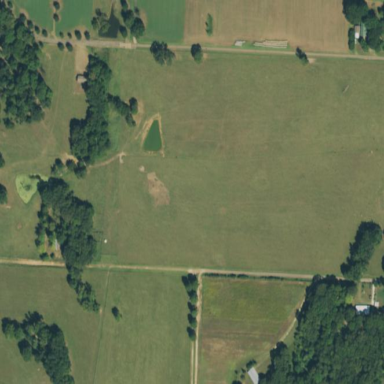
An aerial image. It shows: Pasture area used as meadow.